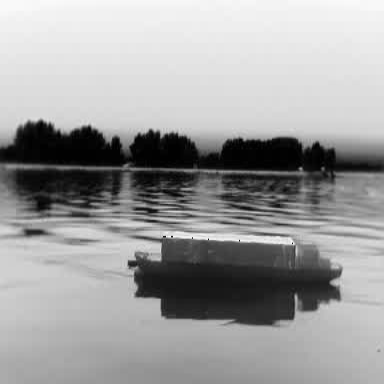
There is a fishing_boat in the infrared image.